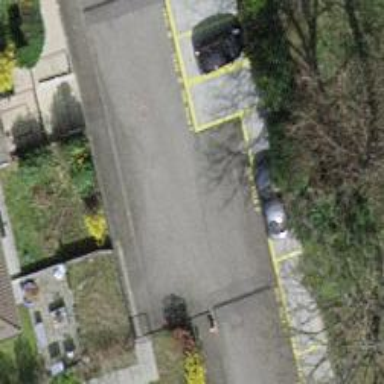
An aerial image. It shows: Residential road with asphalt surface.